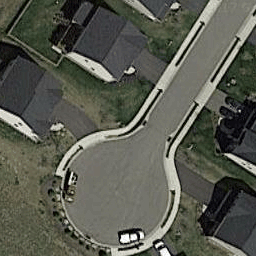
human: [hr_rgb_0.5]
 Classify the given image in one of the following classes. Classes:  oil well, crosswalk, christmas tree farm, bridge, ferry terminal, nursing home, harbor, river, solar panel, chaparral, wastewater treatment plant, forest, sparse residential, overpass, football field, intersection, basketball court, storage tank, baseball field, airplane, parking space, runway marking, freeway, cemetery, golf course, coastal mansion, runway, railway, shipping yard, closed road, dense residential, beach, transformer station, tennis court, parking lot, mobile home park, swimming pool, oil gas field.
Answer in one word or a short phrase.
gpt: closed road